Interaction volume radius: 5 \u00c5
Interaction volume height: 10 \u00c5
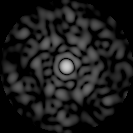
Disorder parameter: 0.8713